Aerial crown-view tile of a tropical tree (Barro Colorado Island, Panama), acquired 20240918:
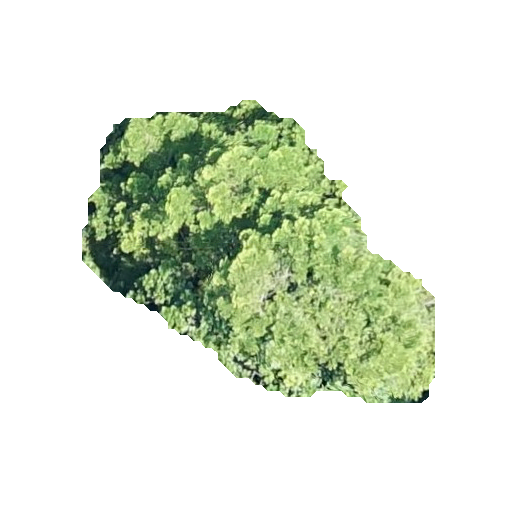
Species: Terminalia amazonia
GBIF accepted scientific name: Terminalia amazonica
Crown area: 108.28 m²